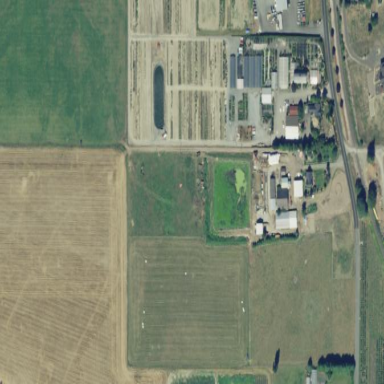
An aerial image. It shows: Farmyard area.